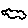
Label: cloud